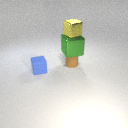
small brown rubber cylinder below small yellow metal cube